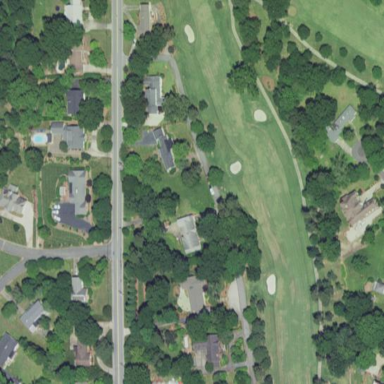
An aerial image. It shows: Grassy area designated as golf fairway.